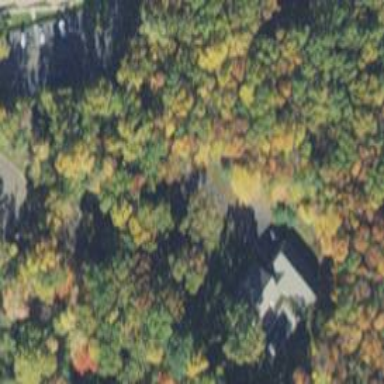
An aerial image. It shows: Residential driveway.